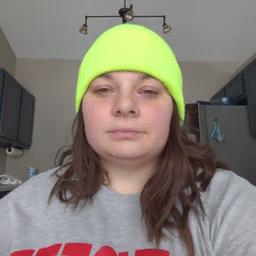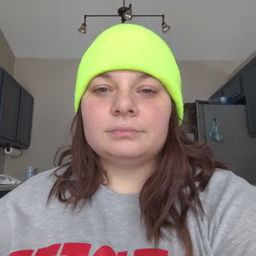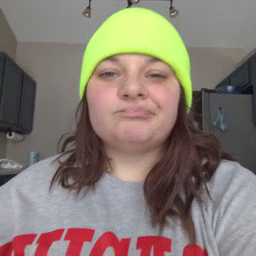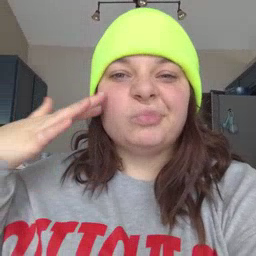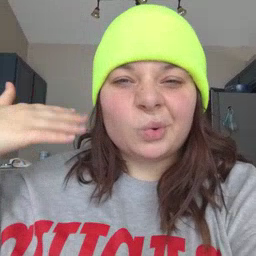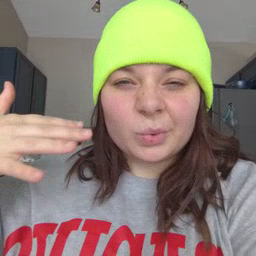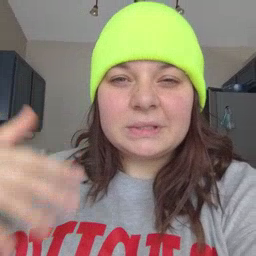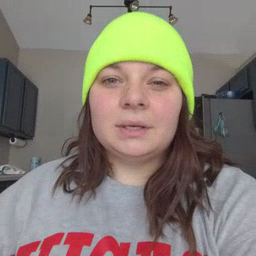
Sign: noisy